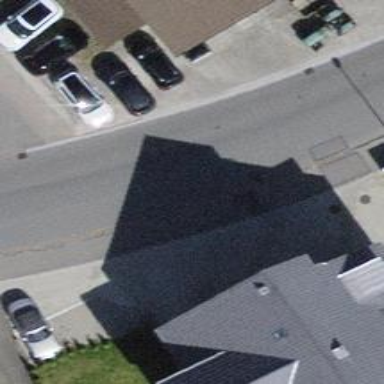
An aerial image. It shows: Asphalt sidewalk.